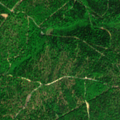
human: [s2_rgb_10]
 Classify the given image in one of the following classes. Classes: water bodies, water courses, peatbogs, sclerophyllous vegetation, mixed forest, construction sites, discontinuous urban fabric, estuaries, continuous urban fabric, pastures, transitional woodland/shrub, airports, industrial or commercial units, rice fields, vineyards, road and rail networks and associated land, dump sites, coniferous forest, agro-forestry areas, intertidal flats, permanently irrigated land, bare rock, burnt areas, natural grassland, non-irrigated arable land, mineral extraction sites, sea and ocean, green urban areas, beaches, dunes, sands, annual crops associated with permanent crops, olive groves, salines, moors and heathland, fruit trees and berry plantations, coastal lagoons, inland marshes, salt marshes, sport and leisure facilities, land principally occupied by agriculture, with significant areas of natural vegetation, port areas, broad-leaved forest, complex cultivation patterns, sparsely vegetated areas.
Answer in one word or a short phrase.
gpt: mixed forest